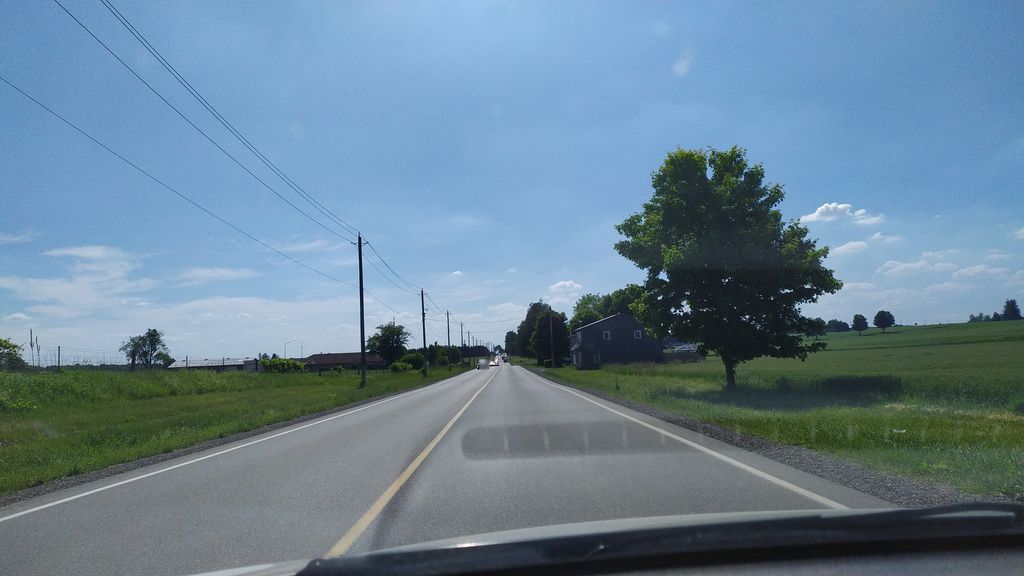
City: kitchener-waterloo